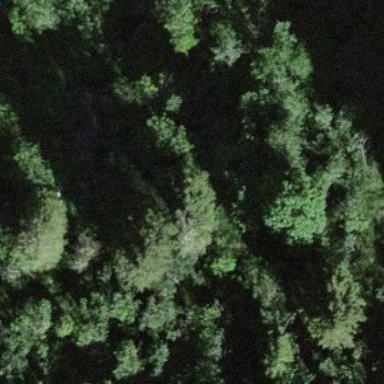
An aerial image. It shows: Forest area.